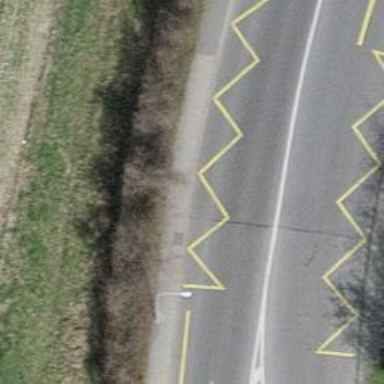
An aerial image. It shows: Bus stop along the road.